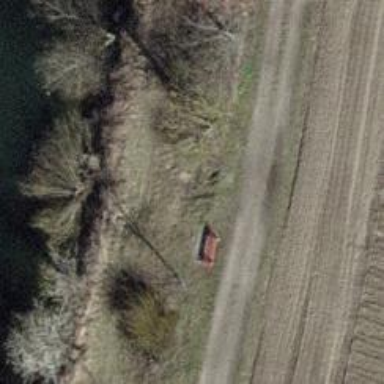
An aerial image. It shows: Bench for seating.